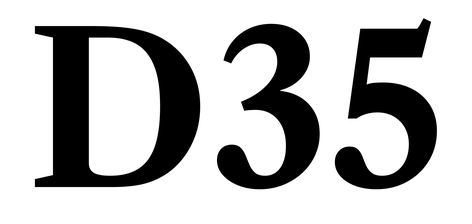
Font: LibreCaslonText_Bold